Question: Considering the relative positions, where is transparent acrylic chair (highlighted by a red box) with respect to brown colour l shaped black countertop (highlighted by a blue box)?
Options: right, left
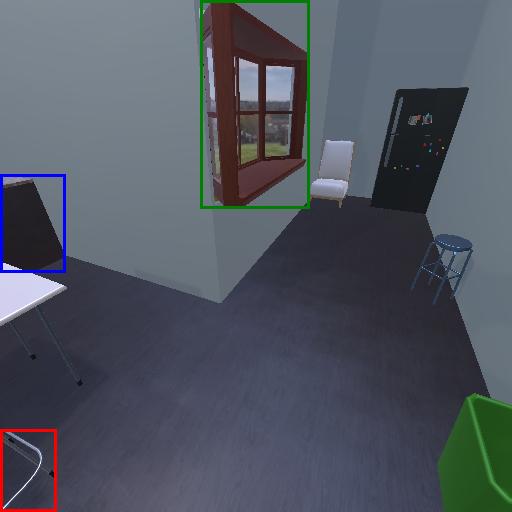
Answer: right